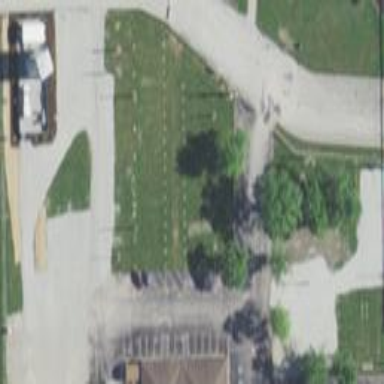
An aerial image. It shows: Parking area with grass surface.